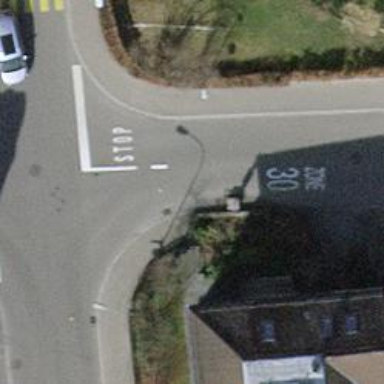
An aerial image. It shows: Traffic calming feature called choker.